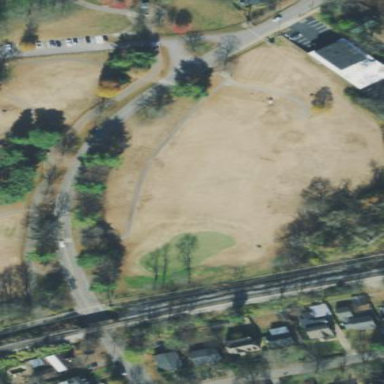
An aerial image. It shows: Scenic golf fairway.